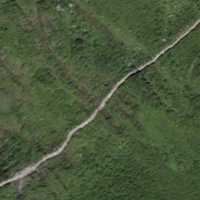
EUNIS habitat code: 31
Species observed at this site:
Arnica montana
Parnassia palustris